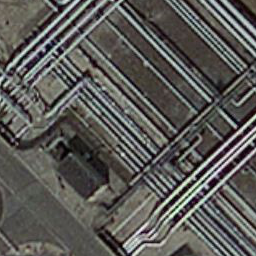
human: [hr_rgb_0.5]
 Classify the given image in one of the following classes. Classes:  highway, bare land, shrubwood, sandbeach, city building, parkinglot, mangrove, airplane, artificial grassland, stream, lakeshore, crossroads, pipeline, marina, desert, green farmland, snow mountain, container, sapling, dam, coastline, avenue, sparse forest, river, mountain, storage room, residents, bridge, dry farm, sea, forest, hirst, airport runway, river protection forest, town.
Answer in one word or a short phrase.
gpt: pipeline